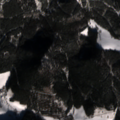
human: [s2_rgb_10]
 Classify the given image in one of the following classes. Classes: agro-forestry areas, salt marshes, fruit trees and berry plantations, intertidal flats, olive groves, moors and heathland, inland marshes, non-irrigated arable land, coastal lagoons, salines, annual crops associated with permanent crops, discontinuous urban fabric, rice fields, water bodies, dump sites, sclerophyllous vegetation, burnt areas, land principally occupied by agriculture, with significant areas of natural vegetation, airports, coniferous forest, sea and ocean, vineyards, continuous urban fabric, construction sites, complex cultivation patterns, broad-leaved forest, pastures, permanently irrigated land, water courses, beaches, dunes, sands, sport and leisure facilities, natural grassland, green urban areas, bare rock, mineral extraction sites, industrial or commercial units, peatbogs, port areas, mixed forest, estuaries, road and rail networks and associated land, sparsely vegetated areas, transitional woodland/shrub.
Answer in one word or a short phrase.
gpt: pastures, coniferous forest, mixed forest